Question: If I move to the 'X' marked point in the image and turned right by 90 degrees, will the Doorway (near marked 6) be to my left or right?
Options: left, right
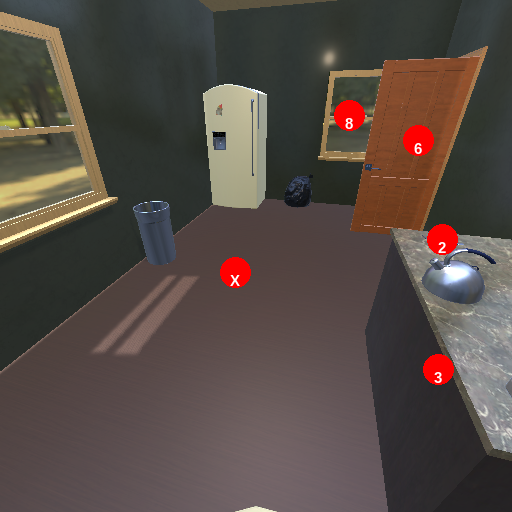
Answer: left